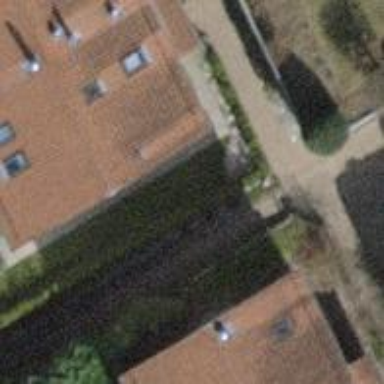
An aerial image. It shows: Simple house.